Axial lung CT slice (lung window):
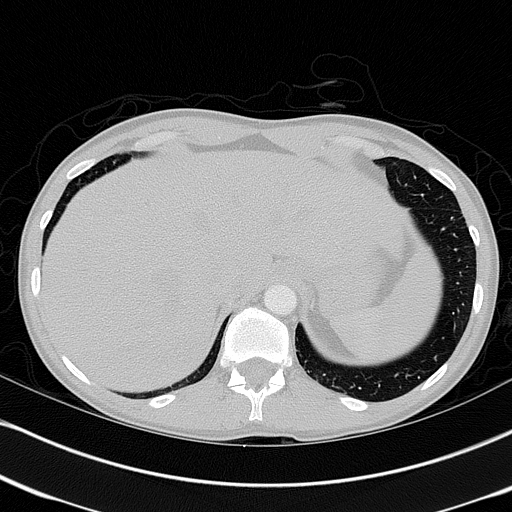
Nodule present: no